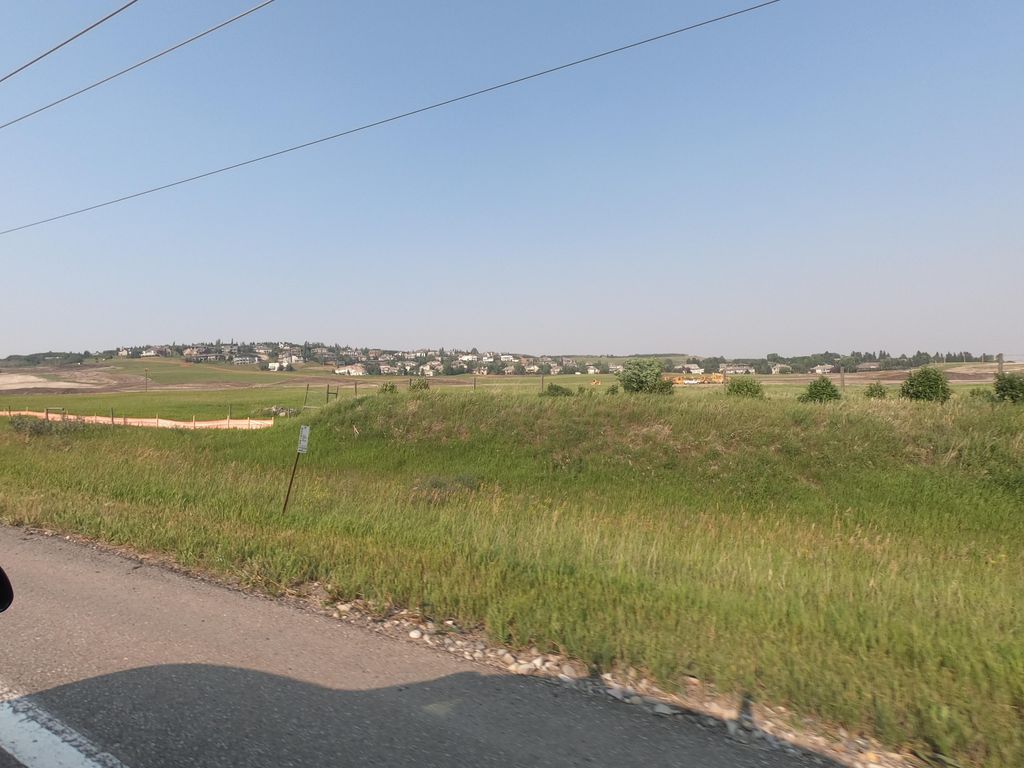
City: calgary